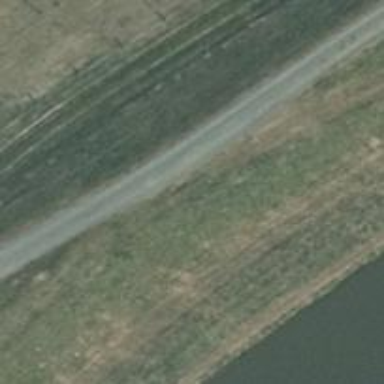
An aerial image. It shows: Gravel track with grade2 quality.